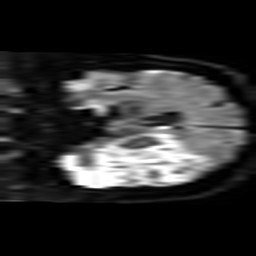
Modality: TRACE
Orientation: coronal
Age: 54
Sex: female
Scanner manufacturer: philips
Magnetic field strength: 3 T
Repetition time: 3.084 s
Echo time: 0.076 s